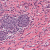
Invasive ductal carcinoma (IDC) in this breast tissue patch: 1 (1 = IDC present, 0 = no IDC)